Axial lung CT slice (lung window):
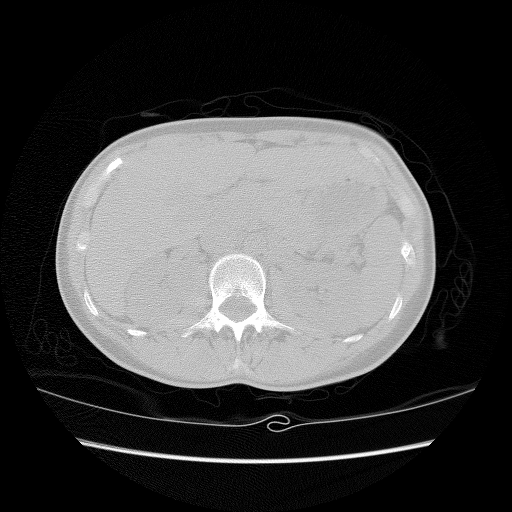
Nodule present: no